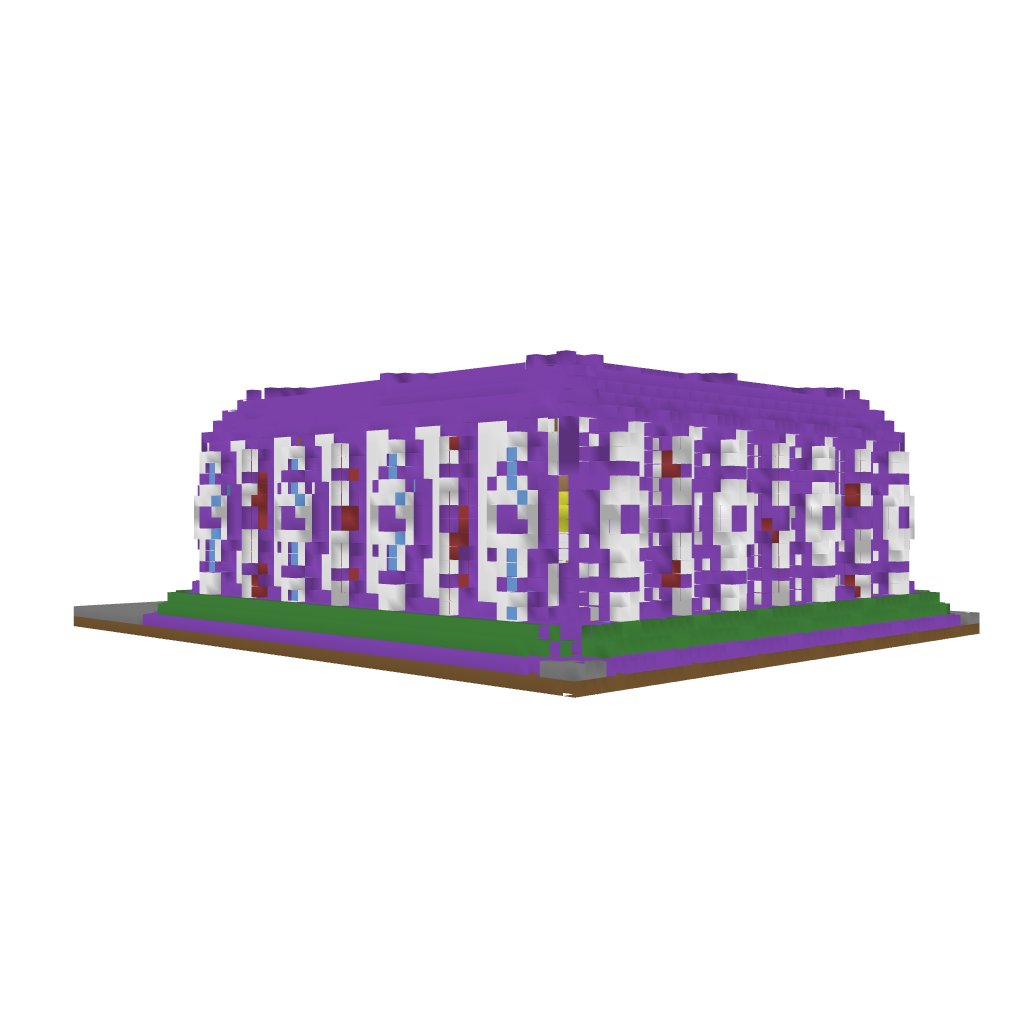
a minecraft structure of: Meeting Hall 24 blocks high with some grass around the building and purple roof and lot of white glass